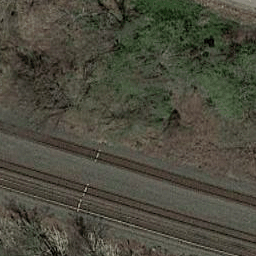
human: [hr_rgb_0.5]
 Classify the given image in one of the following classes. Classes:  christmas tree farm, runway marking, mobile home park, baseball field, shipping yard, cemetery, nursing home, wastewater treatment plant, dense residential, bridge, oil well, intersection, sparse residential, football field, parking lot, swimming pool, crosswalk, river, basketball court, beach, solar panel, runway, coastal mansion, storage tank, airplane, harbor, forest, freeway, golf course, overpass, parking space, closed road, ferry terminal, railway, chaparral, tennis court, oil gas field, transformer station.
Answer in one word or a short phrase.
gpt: railway